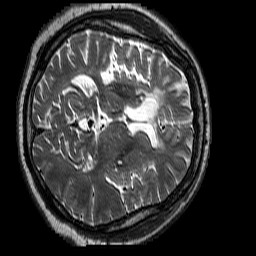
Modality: T2w
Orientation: axial
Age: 46
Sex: male
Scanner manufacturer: siemens
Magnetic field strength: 3 T
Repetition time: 3.2 s
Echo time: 0.213 s